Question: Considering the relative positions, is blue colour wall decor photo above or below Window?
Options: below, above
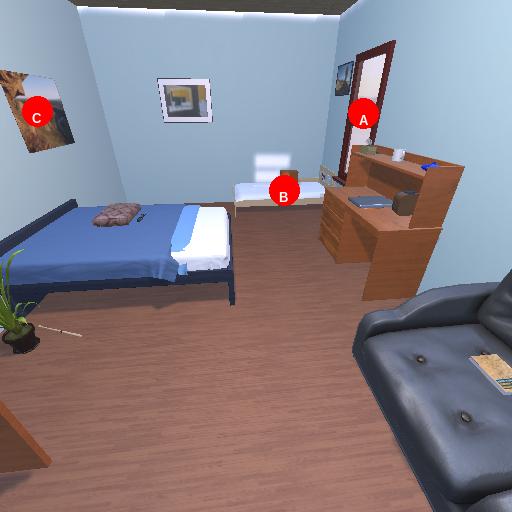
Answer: below